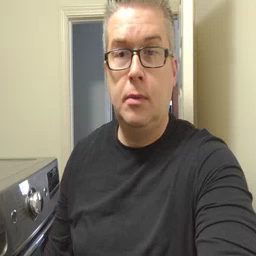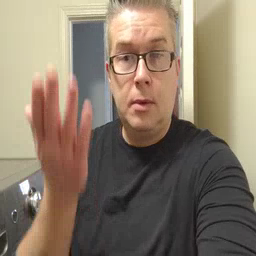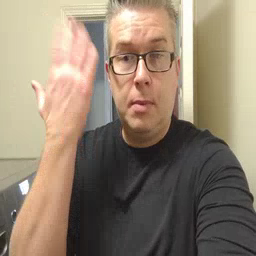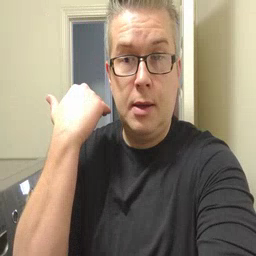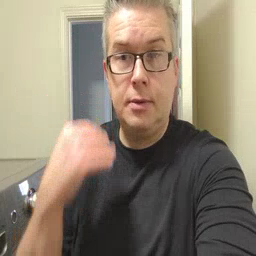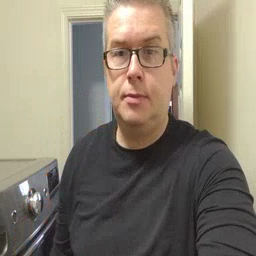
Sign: before